Question: I try to parse a html file with a Python script using the 'xml.etree.ElementTree' module. The charset should be UTF-8 according to the header. But there is a strange character in the file. Therefore, the parser can't parse it. I opened the file in Notepad++ to see the character . I tried to open it with several encodings but I don't find the correct one.
As I have many files to parse, I would like to know how to remove all bytes which can't be decode. Is there a solution?
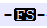
Answer: > I would like to know how to remove all bytes which can't be decode. Is there a solution?
This is simple:
'''
with open('filename', 'r', encoding='utf8', errors='ignore') as f:
...
'''
The 'errors='ignore'' tells Python to drop unrecognized characters. It can also be passed to 'bytes.decode()' and most other places which take an 'encoding' argument.
Since this decodes the bytes into unicode, it may not be suitable for an XML parser that wants to consume bytes. In that case, you should write the data back to disk (e.g. using <URL> and then re-open in ''rb'' mode.
In Python 2, these arguments to the built-in 'open()' don't exist, but you can use 'io.open()' instead. Alternatively, you can decode your 8-bit strings into unicode strings after reading them, but this is more error-prone in my opinion.
---
OP has valid UTF-8 which happens to include control characters. Control characters are mildly annoying to filter out since you have to run them through a function like this, meaning you can't just use 'copyfileobj()':
'''
import unicodedata
def strip_control_chars(data: str) -> str:
return ''.join(c for c in data if unicodedata.category(c) != 'Cc')
'''
Cc is the Unicode category for "Other, control character, as described <URL>:
'''
def strip_control_chars(data: str) -> str:
return ''.join(c for c in data if not unicodedata.category(c).startswith('C'))
'''
This will filter out line breaks, so it's probably a good idea to process the file a line at a time and add the line breaks back in at the end.
In principle, we could create a <URL>', but that's like using a sledgehammer to swat a fly.